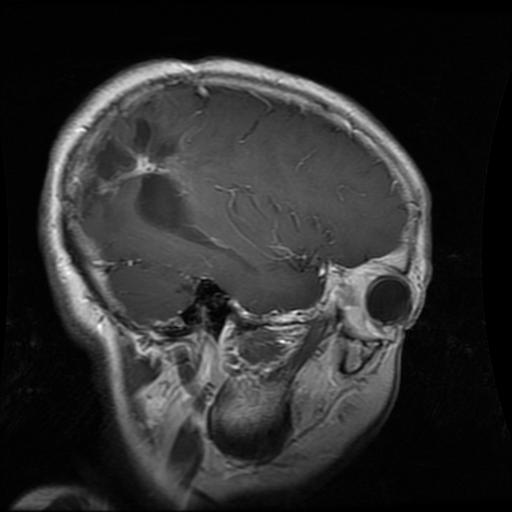
Label: glioma